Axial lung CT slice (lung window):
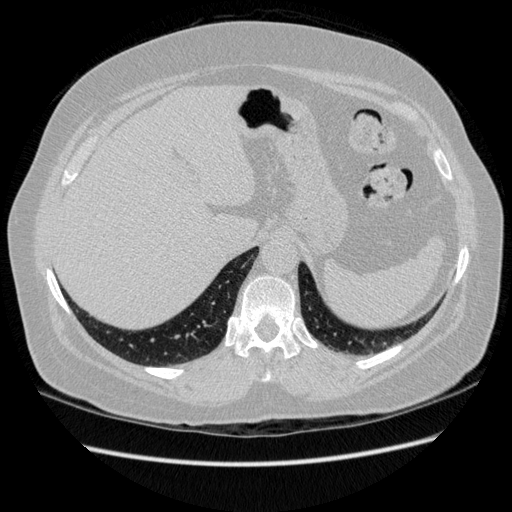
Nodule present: no